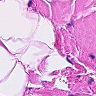
Metastatic tissue present: no